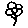
Label: flower